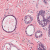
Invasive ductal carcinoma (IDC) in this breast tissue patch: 0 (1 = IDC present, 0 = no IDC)